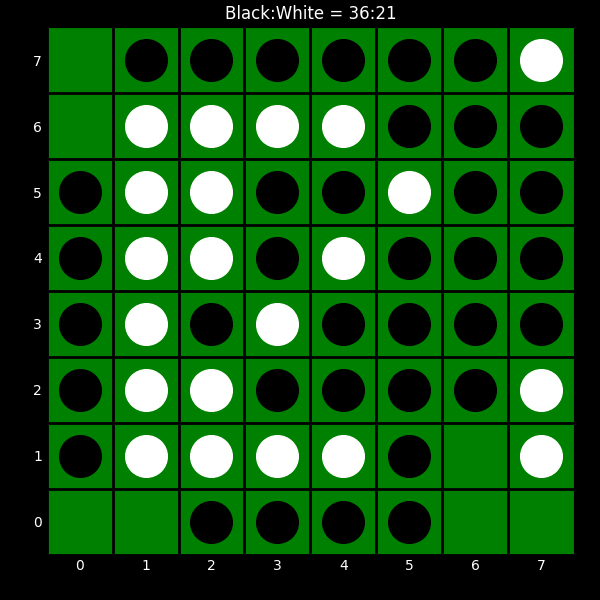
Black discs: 36
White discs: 21